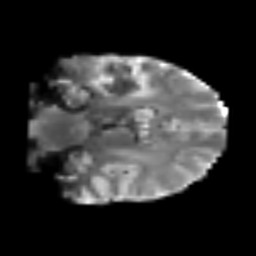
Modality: T2w
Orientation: coronal
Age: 49
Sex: male
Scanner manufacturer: siemens
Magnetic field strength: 3 T
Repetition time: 6.1 s
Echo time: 0.101 s